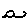
Label: bird